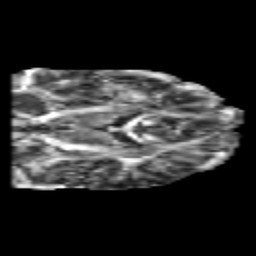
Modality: FA
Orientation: coronal
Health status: healthy
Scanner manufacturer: philips
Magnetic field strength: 3 T
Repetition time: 8.772 s
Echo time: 0.05036 s